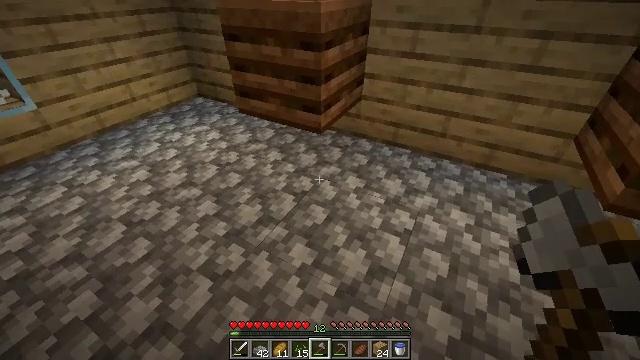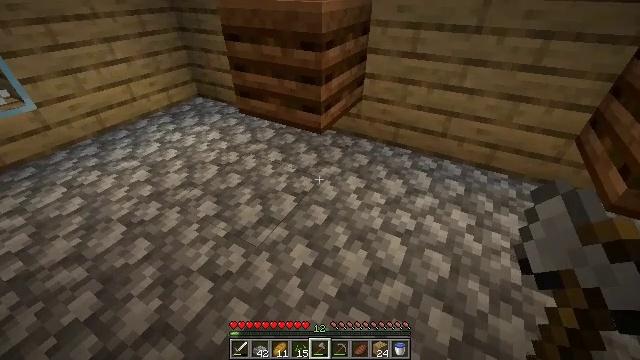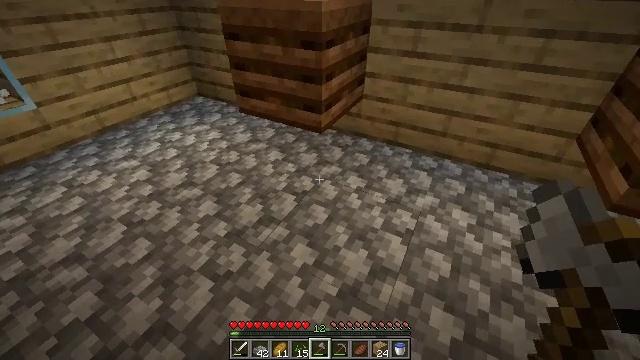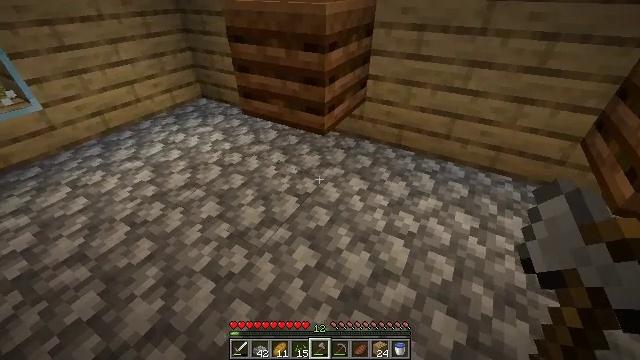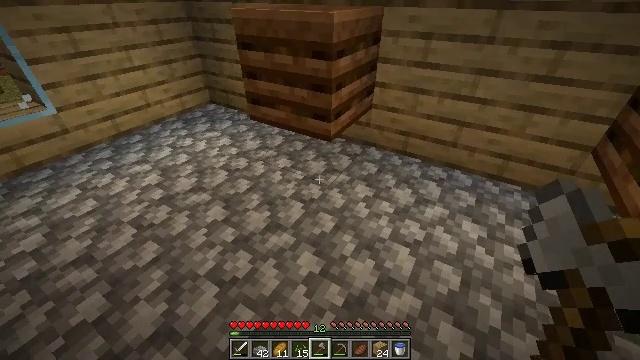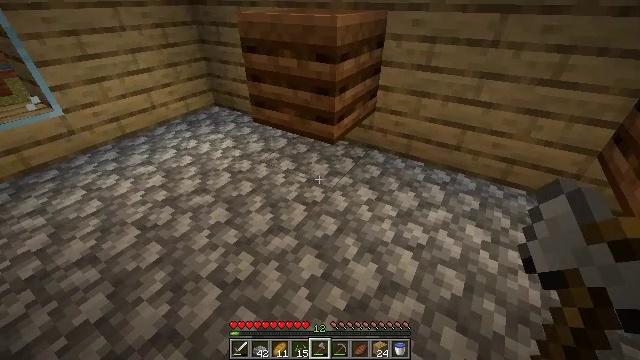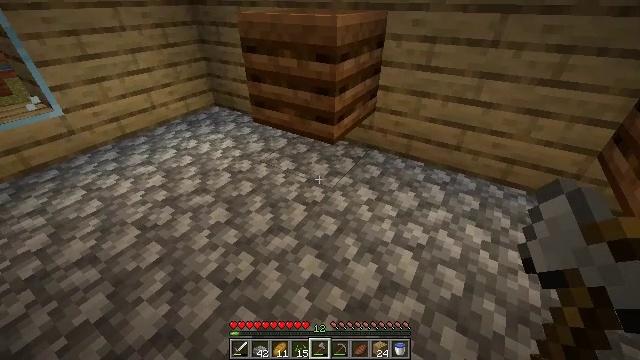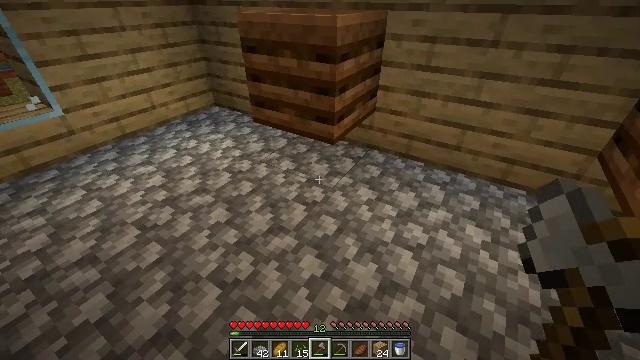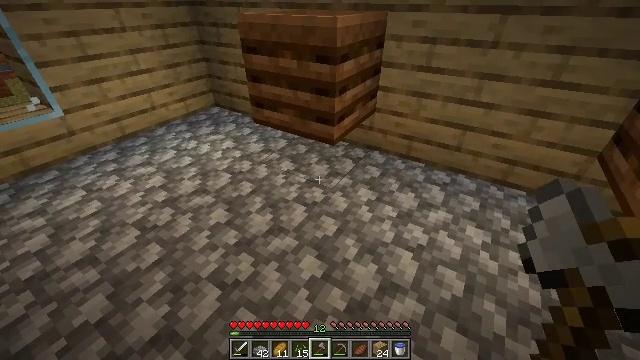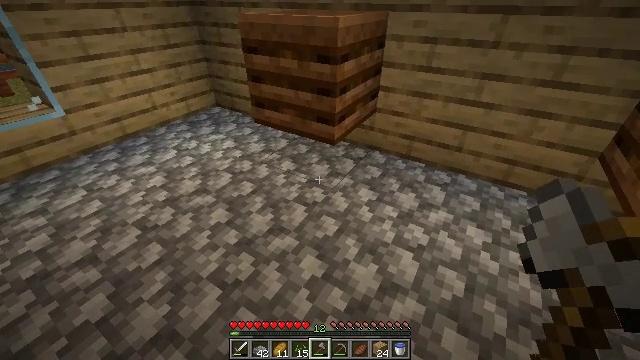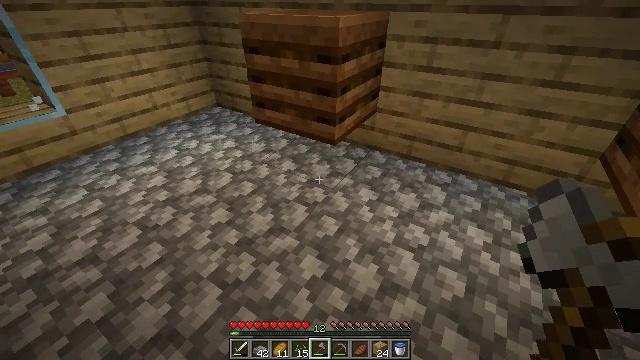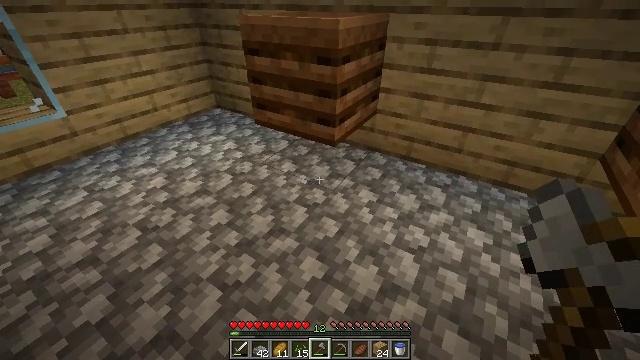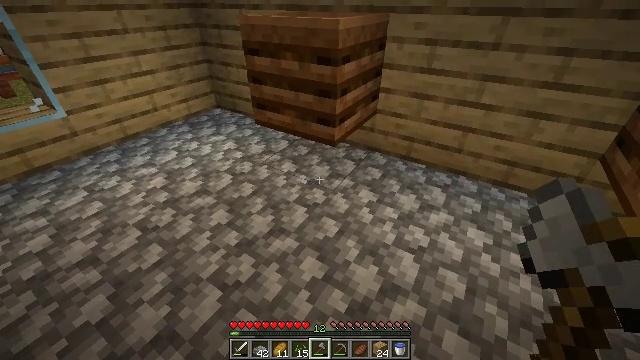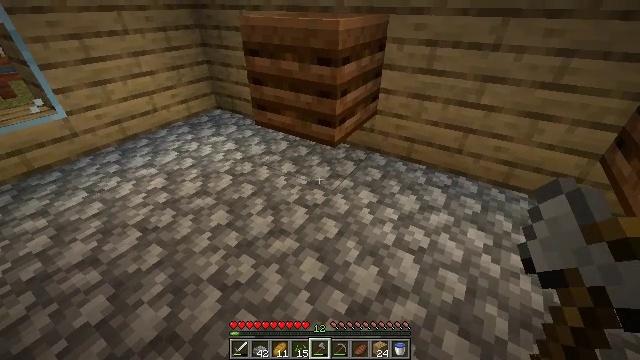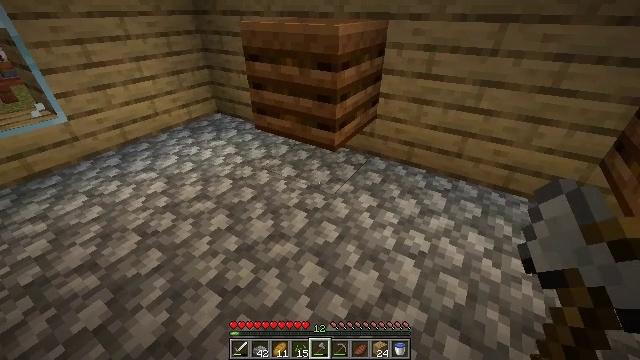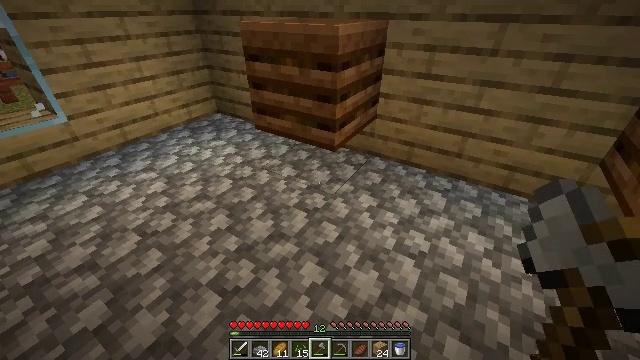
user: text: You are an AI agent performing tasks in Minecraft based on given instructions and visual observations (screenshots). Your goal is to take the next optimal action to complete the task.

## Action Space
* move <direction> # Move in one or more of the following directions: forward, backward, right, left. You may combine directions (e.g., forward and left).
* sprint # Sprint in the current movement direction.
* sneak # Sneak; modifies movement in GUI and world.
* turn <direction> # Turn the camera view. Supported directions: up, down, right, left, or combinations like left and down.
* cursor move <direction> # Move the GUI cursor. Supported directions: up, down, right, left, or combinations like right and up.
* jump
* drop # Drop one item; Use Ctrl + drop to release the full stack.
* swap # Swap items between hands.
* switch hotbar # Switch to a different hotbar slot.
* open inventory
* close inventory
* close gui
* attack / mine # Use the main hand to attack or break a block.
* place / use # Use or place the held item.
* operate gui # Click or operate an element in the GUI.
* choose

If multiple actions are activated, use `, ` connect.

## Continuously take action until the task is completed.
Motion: motion action
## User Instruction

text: Attack the cobblestone slab to gather it.
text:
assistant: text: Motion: no_op
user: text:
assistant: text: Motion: no_op
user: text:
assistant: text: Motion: no_op
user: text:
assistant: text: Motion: turn left and up
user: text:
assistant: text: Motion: no_op
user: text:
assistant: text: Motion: no_op
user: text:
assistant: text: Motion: no_op
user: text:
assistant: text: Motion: no_op
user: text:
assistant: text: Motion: no_op
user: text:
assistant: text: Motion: no_op
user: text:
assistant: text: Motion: no_op
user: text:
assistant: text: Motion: no_op
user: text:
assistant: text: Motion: no_op
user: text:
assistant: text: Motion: no_op
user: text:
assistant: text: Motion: no_op
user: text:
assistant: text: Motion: attack / mine
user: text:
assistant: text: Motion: attack / mine
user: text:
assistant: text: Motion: attack / mine
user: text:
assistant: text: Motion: attack / mine
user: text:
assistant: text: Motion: attack / mine
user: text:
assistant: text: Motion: attack / mine
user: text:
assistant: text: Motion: attack / mine
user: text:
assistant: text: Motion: attack / mine
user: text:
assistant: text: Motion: attack / mine
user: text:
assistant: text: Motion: attack / mine
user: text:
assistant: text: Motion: attack / mine
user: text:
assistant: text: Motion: attack / mine
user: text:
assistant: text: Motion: attack / mine
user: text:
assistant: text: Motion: attack / mine
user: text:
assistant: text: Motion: attack / mine